Question: I have created an app with the database maintaining in Firebase. I have completed the user registration part and here is the coding I used,
'''
if(edtUsrNameS.length() >0 && edtPassS.length() >0 &&edtEmailS.length() >0) {
strUsrS = edtUsrNameS.getText().toString().trim();
strPassS = edtPassS.getText().toString().trim();
strEmailS = edtEmailS.getText().toString().trim();
if(Constant.isValidEmail(strEmailS)){
edtEmailS.setError(null);
Map<String, String> parameters = new HashMap<>();
parameters.put(Constant.TAG_USER, strUsrS.trim());
parameters.put(Constant.TAG_PASS, strPassS.trim());
parameters.put(Constant.TAG_EMAIL, strEmailS.trim());
String pushId = mFirebaseInstance.getReference(Constant.FIREBASE_LOGIN).getRef().push().getKey();
parameters.put(Constant.TAG_KEY, pushId.trim());
mFirebaseInstance.getReference(Constant.FIREBASE_LOGIN).getRef().child(strUsrS.trim()).setValue(parameters);
Toast.makeText(Login_Reg_Activity.this, "Registered Successfully", Toast.LENGTH_SHORT).show();
finish();
Intent inMain = new Intent(Login_Reg_Activity.this, Login_Reg_Activity.class);
startActivity(inMain);
}else{
edtEmailS.setError("Enter a valid Email");
}
}else{
Toast.makeText(Login_Reg_Activity.this, "Fill all detail", Toast.LENGTH_SHORT).show();
}
'''
After the successful registration, the data are stored in the 'users' table in Firebase like this:

My doubt is that how to login using the credential username and mobile. I have tried by the reference <URL>, but I couldn't succeeded. So, my kind request is to direct me to do this. Also, how to restrict the duplication on user registration?
Thanks in advance.
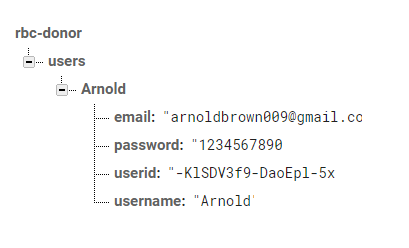
Answer: make sure you have enabled the password login in firebase console as shwon below in the picture
<URL>
'''
FirebaseAuth mAuth = FirebaseAuth.getInstance(); // same auth as you used for regestration process
mAuth.signInWithEmailAndPassword("abc@abc.com","pwd")
.addOnCompleteListener(new OnCompleteListener<AuthResult>() {
@Override
public void onComplete(@NonNull Task<AuthResult> task) {
if(task.isSuccessful()){
}
}})
.addOnFailureListener(new OnFailureListener() {
@Override
public void onFailure(@NonNull Exception e) {
Toast.makeText(LoginActivity.this, e.getLocalizedMessage(), Toast.LENGTH_SHORT).show();
}
});
'''
when you get successfully login than 'auth' change listner will be invoke
'''
private FirebaseAuth.AuthStateListener mAuthListener;
mAuthListener = new FirebaseAuth.AuthStateListener() {
@Override
public void onAuthStateChanged(@NonNull FirebaseAuth firebaseAuth) {
FirebaseUser user = firebaseAuth.getCurrentUser();
if(user !=null){
}
}
};
mAuth.addAuthStateListener(mAuthListener);
'''